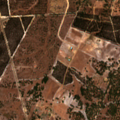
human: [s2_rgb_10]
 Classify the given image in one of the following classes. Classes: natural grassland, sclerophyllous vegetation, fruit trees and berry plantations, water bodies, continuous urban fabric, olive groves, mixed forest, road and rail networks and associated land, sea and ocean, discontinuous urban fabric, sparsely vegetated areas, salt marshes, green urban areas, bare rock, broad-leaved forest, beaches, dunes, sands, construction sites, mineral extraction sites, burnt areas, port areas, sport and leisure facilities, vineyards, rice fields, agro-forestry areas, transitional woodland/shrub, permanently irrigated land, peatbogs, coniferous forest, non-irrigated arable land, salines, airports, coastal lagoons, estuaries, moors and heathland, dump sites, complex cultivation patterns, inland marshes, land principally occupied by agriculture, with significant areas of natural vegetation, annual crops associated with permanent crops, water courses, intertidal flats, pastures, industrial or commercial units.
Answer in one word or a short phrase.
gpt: pastures, complex cultivation patterns, agro-forestry areas, broad-leaved forest, transitional woodland/shrub